Interaction volume radius: 5 \u00c5
Interaction volume height: 30 \u00c5
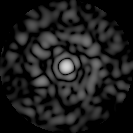
Disorder parameter: 0.8501